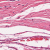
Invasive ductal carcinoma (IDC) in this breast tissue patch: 0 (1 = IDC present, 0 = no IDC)